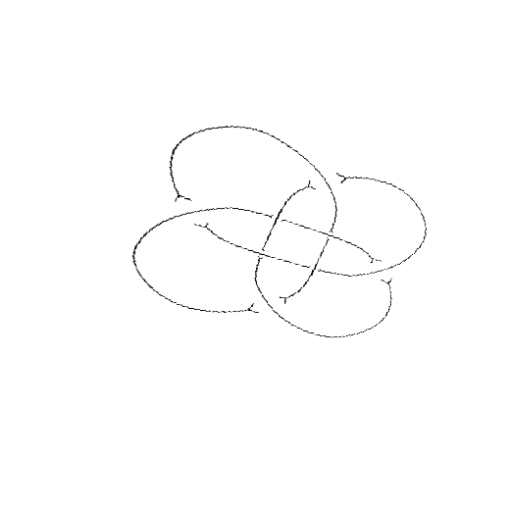
Crossing number: 8